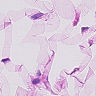
Metastatic tissue present: no